Field crop: maize
Growth stage: 2
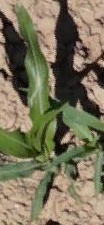
Species: maize